Question: I'm using 'ShinobiChart' to draw candlestick stock chart.
My data is discontinuous, so that there will gaps on chart.
Anybody knows how can I make it show ? Cannot find it in documentation...
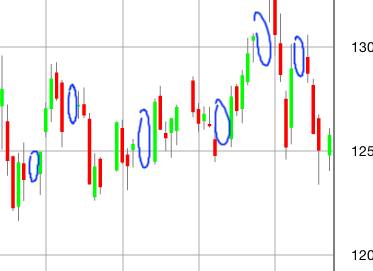
Answer: Ok, I have found it. For your reference:
Instead of adding 'SChartDateTimeAxis' you instead should add 'SChartDiscontiniousDateTimeAxis'.
Then for any gap in dataSeries you have to explicitly exclude time period with 'addExcludedTimePeriod:'. (You can do it my checking whether next day is the same a next date in the dataSeries).
'''
SChartDiscontinuousDateTimeAxis *xAxis = [[SChartDiscontinuousDateTimeAxis alloc] init];
for (NSUInteger iter = 0; iter < self.quotes.count - 1; iter++) {
NSDate* thisDate = ((TBHistoricQuote*)self.quotes[iter]).date;
NSDate* nextDate = [[NSCalendar currentCalendar] dateByAddingUnit:NSCalendarUnitDay
value:1
toDate:thisDate
options:0];
NSDate* nextSeriesElementDate = ((TBHistoricQuote*)self.quotes[iter+1]).date;
NSCalendar *calendar = [[NSCalendar alloc] initWithCalendarIdentifier:NSCalendarIdentifierGregorian];
if ([nextDate compare:nextSeriesElementDate] == NSOrderedAscending ) {
NSDateComponents *components = [calendar components:NSCalendarUnitYear | NSCalendarUnitMonth | NSCalendarUnitDay
fromDate:nextDate
toDate:nextSeriesElementDate
options:0];
[xAxis addExcludedTimePeriod:[[SChartTimePeriod alloc] initWithStart:nextDate andLength:[[SChartDateFrequency alloc] initWithDay:components.day]]];
}
}
self.chart.xAxis = xAxis;
'''